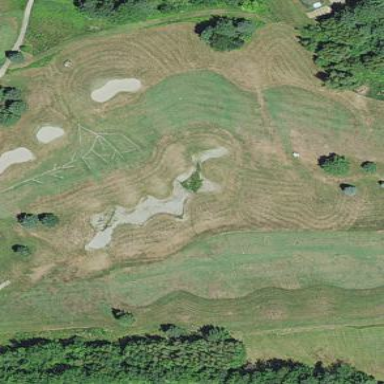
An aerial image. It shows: Golf bunker filled with natural sand.